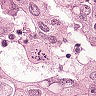
Metastatic tissue present: yes